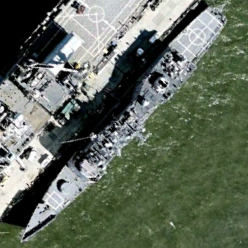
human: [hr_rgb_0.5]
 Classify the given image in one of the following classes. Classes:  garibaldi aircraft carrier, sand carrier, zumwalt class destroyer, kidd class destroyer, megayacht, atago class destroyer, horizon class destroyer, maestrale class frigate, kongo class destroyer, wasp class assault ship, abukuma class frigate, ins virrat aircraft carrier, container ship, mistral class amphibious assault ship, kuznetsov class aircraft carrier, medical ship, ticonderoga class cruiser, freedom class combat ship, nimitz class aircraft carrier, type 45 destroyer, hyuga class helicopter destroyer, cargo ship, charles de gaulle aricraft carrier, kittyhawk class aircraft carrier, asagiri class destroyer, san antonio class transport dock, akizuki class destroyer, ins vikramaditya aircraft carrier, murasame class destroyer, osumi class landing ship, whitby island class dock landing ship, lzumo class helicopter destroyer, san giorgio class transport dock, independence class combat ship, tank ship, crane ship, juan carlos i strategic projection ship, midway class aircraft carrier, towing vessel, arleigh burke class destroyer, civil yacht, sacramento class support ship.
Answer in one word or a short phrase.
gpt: Ticonderoga class cruiser